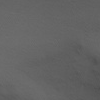
Atmospheric dust classification: not_dusty